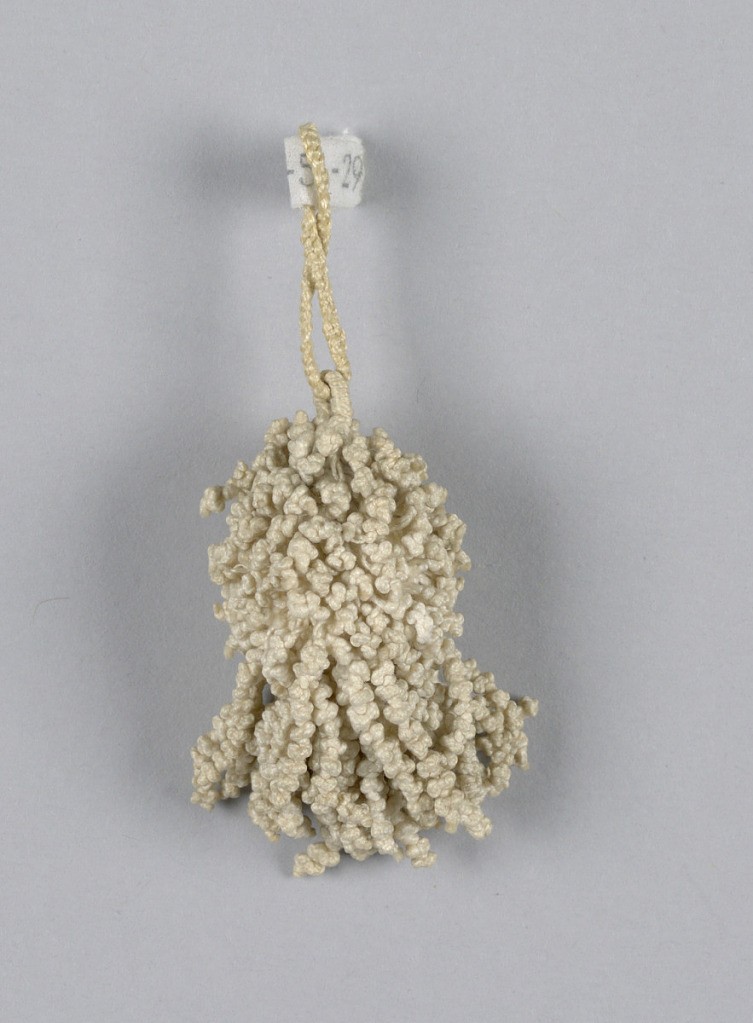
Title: Tassel
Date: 17th century
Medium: linen Technique: braided and knotted
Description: Small linen tassel, braided and knotted. Round center ball solidly covered with tiny knottings. Single loop.